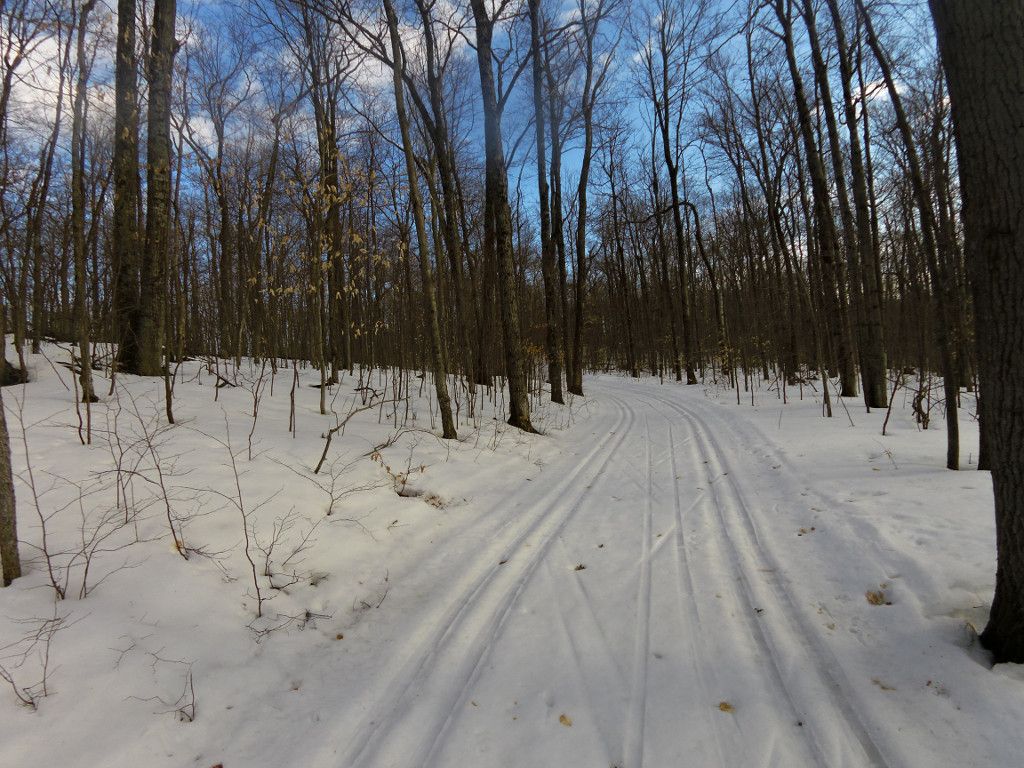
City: ottawa-gatineau